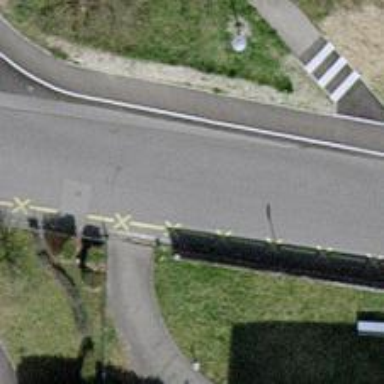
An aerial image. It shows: Residential road with asphalt surface. There is sidewalk on the left side.